Current action and preconditions to check: path_clear

Your task: For each precondition in the list above, predict whether it will hold at this action.

Consider the current scene as observed from the mobile robot's camera, and analyze the predicted future states of all dynamic agents (e.g., people, animals, vehicles, or any moving entities) within the NEXT SECOND.

IMPORTANT: Only answer "very likely" if you are absolutely certain—based on strong, clear evidence—that a dynamic agent will violate the precondition in the predicted future state. Do NOT answer "very likely" for unlikely, ambiguous, or low-probability risks.

Ask yourself for each precondition: Is there a high probability, with clear and convincing evidence, that the predicted future states of any dynamic agent will interfere with the predicted future state of the currently executing action within the NEXT SECOND, causing that precondition to fail?

Assess the risk level based on these predictions. Use "likely" or "very likely" if motions create a clear risk of interference.

Use "neutral" or "improbable" if agents are nearby but their predicted paths are clearly diverging or non-conflicting.

Failure Risk Categories: "very improbable", "improbable", "neutral", "likely", "very likely"

Answer Format: Output ONLY the probability_of_failure value from these categories: "very improbable", "improbable", "neutral", "likely", "very likely"

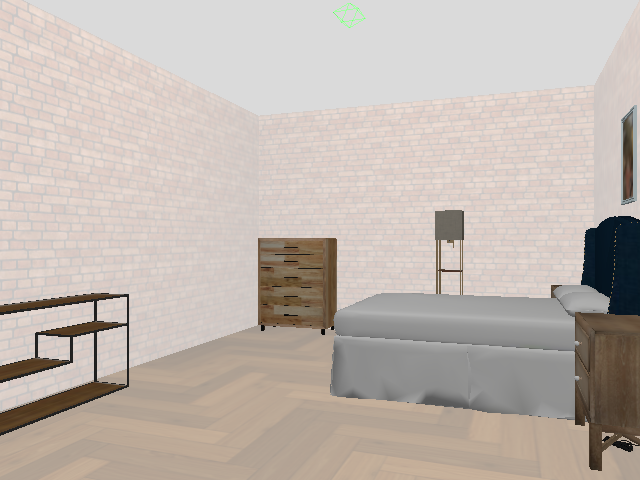

Answer: very improbable